Question: I am trying to create a general method for disposing an object that implements <URL>'
To make sure I am disposing an object pointed by original reference, I am trying to pass an object by reference.
But I am getting a compilation error that says
> The 'ref' argument type doesn't match parameter type
In the below (simplified) code, both '_Baz' and '_Bar' implement <URL>.

So the questions are,
1. Why am I getting this error?
2. Is there a way to get around it?
From provided answers so far, as long as I do not set an IDisposable argument to null, I can simply pass an object by value without using 'ref'.
I am now having another trouble whether to set disposable objects to 'null' or not within 'DisposeObject' method.
Here is the full source for completeness:
'''
public class Foo : IDisposable
{
private Bar _Bar;
private Baz _Baz;
private bool _IsDisposed;
~Foo() { Dispose(false); }
public void Dispose(bool disposing)
{
if (!_IsDisposed)
{
if (disposing)
{
DisposeObject(ref _Baz);
DisposeObject(ref _Bar);
}
}
_IsDisposed = true;
}
private void DisposeObject(ref IDisposable obj)
{
try
{
if (obj == null)
return;
obj.Dispose();
obj = null;
} catch (ObjectDisposedException) { /* Already Disposed... */ }
}
public void Dispose()
{
Dispose(true);
GC.SuppressFinalize(this);
}
}
public class Bar : IDisposable
{
public void Dispose() {}
}
public class Baz : IDisposable
{
public void Dispose() {}
}
'''
I removed the code that sets argument to null ('obj = null;') within 'DisposeObject'
So the final code became.
'''
public void Dispose(bool disposing)
{
if (!_IsDisposed)
{
if (disposing)
{
DisposeObject(_Baz);
DisposeObject(_Bar);
}
}
_IsDisposed = true;
}
private void DisposeObject(IDisposable obj)
{
try
{
if (obj == null)
return;
obj.Dispose();
} catch (ObjectDisposedException) { /* Already Disposed... */ }
}
'''
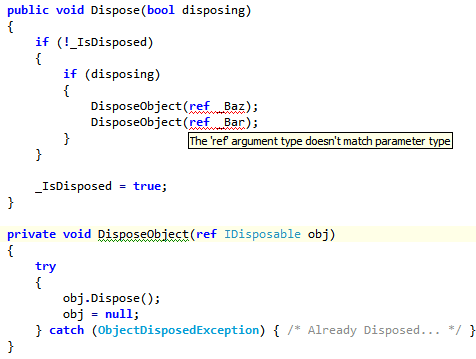
Answer: There is no need for you to pass by reference, as you're passing a reference type. You should remove the 'ref' keyword from your method definition. Do this and you shouldn't have any issues, though I'm not sure how this is more effective or clearer than simply calling 'Dispose()' (other than the fact that you don't have to cast it for explicit implementations and this does a 'null' check for you).
Dance, while I hope the discussion that's surrounded this topic has been helpful to you, your original intent doesn't seem to be something that's doable. In order to pass something as 'ref', you can't pass a variable that has a type other than what the 'ref' parameter expects (in other words, you can't pass a variable declared as a 'class' or other 'interface' that implements 'IDisposable' if the 'ref' parameter is 'IDisposable'). Because 'ref' parameters allow assignments to propagate back to the caller, you would open up the possibility of allowing incompatible types being stored in your variable.
Your best bet here is to assign 'null' yourself if that's what you want. If you want to encapsulate the 'null' check and ignoring exceptions in to the function that's fine, but 'ref' will not work for you in this scenario no matter how you slice it, unfortunately.